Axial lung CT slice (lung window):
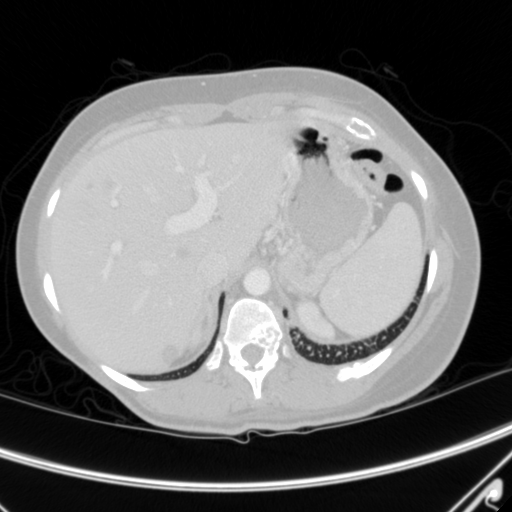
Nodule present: no